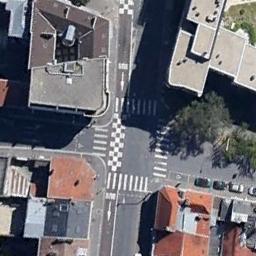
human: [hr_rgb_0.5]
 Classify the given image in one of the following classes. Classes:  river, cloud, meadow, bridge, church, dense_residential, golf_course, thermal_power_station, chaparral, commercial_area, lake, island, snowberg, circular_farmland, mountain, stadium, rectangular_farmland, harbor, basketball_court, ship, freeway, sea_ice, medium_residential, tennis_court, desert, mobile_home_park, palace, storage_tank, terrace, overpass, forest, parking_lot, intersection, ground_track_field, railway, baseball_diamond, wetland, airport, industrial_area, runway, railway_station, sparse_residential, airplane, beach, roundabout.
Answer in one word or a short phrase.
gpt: intersection